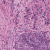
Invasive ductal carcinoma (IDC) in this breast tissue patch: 0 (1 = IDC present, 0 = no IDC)